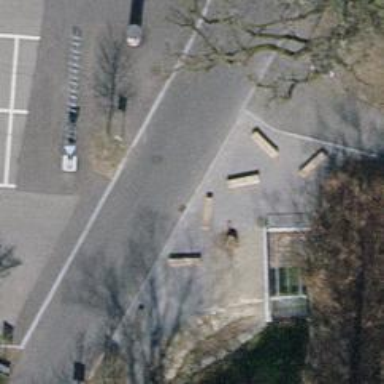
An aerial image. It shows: Brown bench in the vicinity.